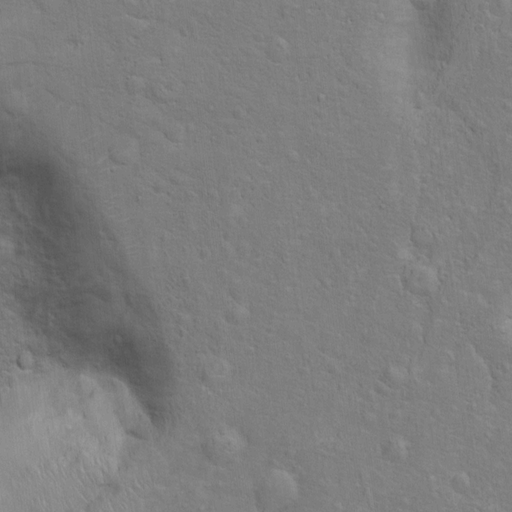
Objects detected: cone